Question: I am using my Rails app as an API backend. So I have a single page angular app which will make multiple api calls and start displaying as each data gets returned. I don't want to wait for all the results from the API call and then load the data, so I started learning deferred and promise.
I have an angular service called where I will have $http calls to all my api. I have hardcoded the data that returns from each one of the api calls for testing purposes.
'''
debugger.factory "api", ["$resource", "$q", ($resource, $q) ->
apiCall1 = [
key1: "v1"
key2: "v2"
key3: "v3"
]
apiCall2 =
.
.
.
apiCall7 =
factory = getIsDynamicApp: ->
deferred = $q.defer()
deferred.resolve apiCall1
deferred.promise
factory
]
'''
I have created an edge service to call methods from my api service. I have used $timeout to simulate the async api calls.
'''
debugger.factory "EdgeService", ($resource, api, $q, $timeout, $http) ->
fetchIsDynamic = ->
api.getIsDynamicApp()
tickets: ->
deferred = $q.defer()
fetchIsDynamic().then (data) ->
$timeout (->
deferred.resolve data
console.log data #<- this works, I can see the data
), 3000
deferred.promise
'''
In my EdgeController I call the service and attach the value to $scope.data
'''
debugger.controller "EdgeController", ($scope, EdgeService) ->
$scope.load = ->
$scope.data = EdgeService.tickets()
debugger.$inject = ["$scope"]
'''
This is my slim template
'''
doctype html
html(ng-app="debugger" class="ng-scope")
head
title Ads Debugger
= stylesheet_link_tag "application/debugger"
= javascript_include_tag "debugger"
body
#content(ng-controller="EdgeController")
.search_form
form class="serch_form"
input type="text" name="search_box" id="search_box"
input type="submit" value="Search" ng-click="load()"
div
pre message {{data}}
'''
The output is not getting binded'

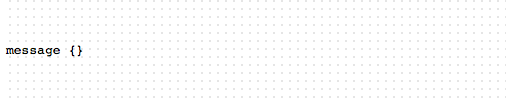
Answer: '''
$scope.data = EdgeService.tickets()
'''
Should be
'''
EdgeService.tickets().then (data) ->
$scope.data = data
'''
AngularJS does not automatically unwrap promises <URL>. This would work in older versions of Angular.
To do multiple API calls dependant of one another you can do
'''
callA
.then(callB)
.then(callC)
'''
Yo can do multiple in parallell using $q.all
'''
$q.all([callA, callB, callC]).then( .... )
'''